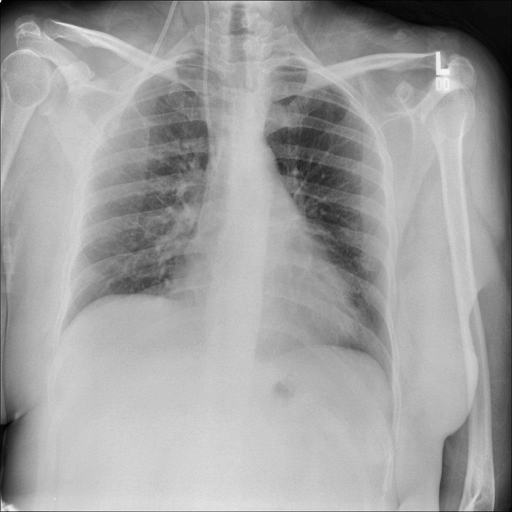
Finding: NORMAL